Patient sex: M
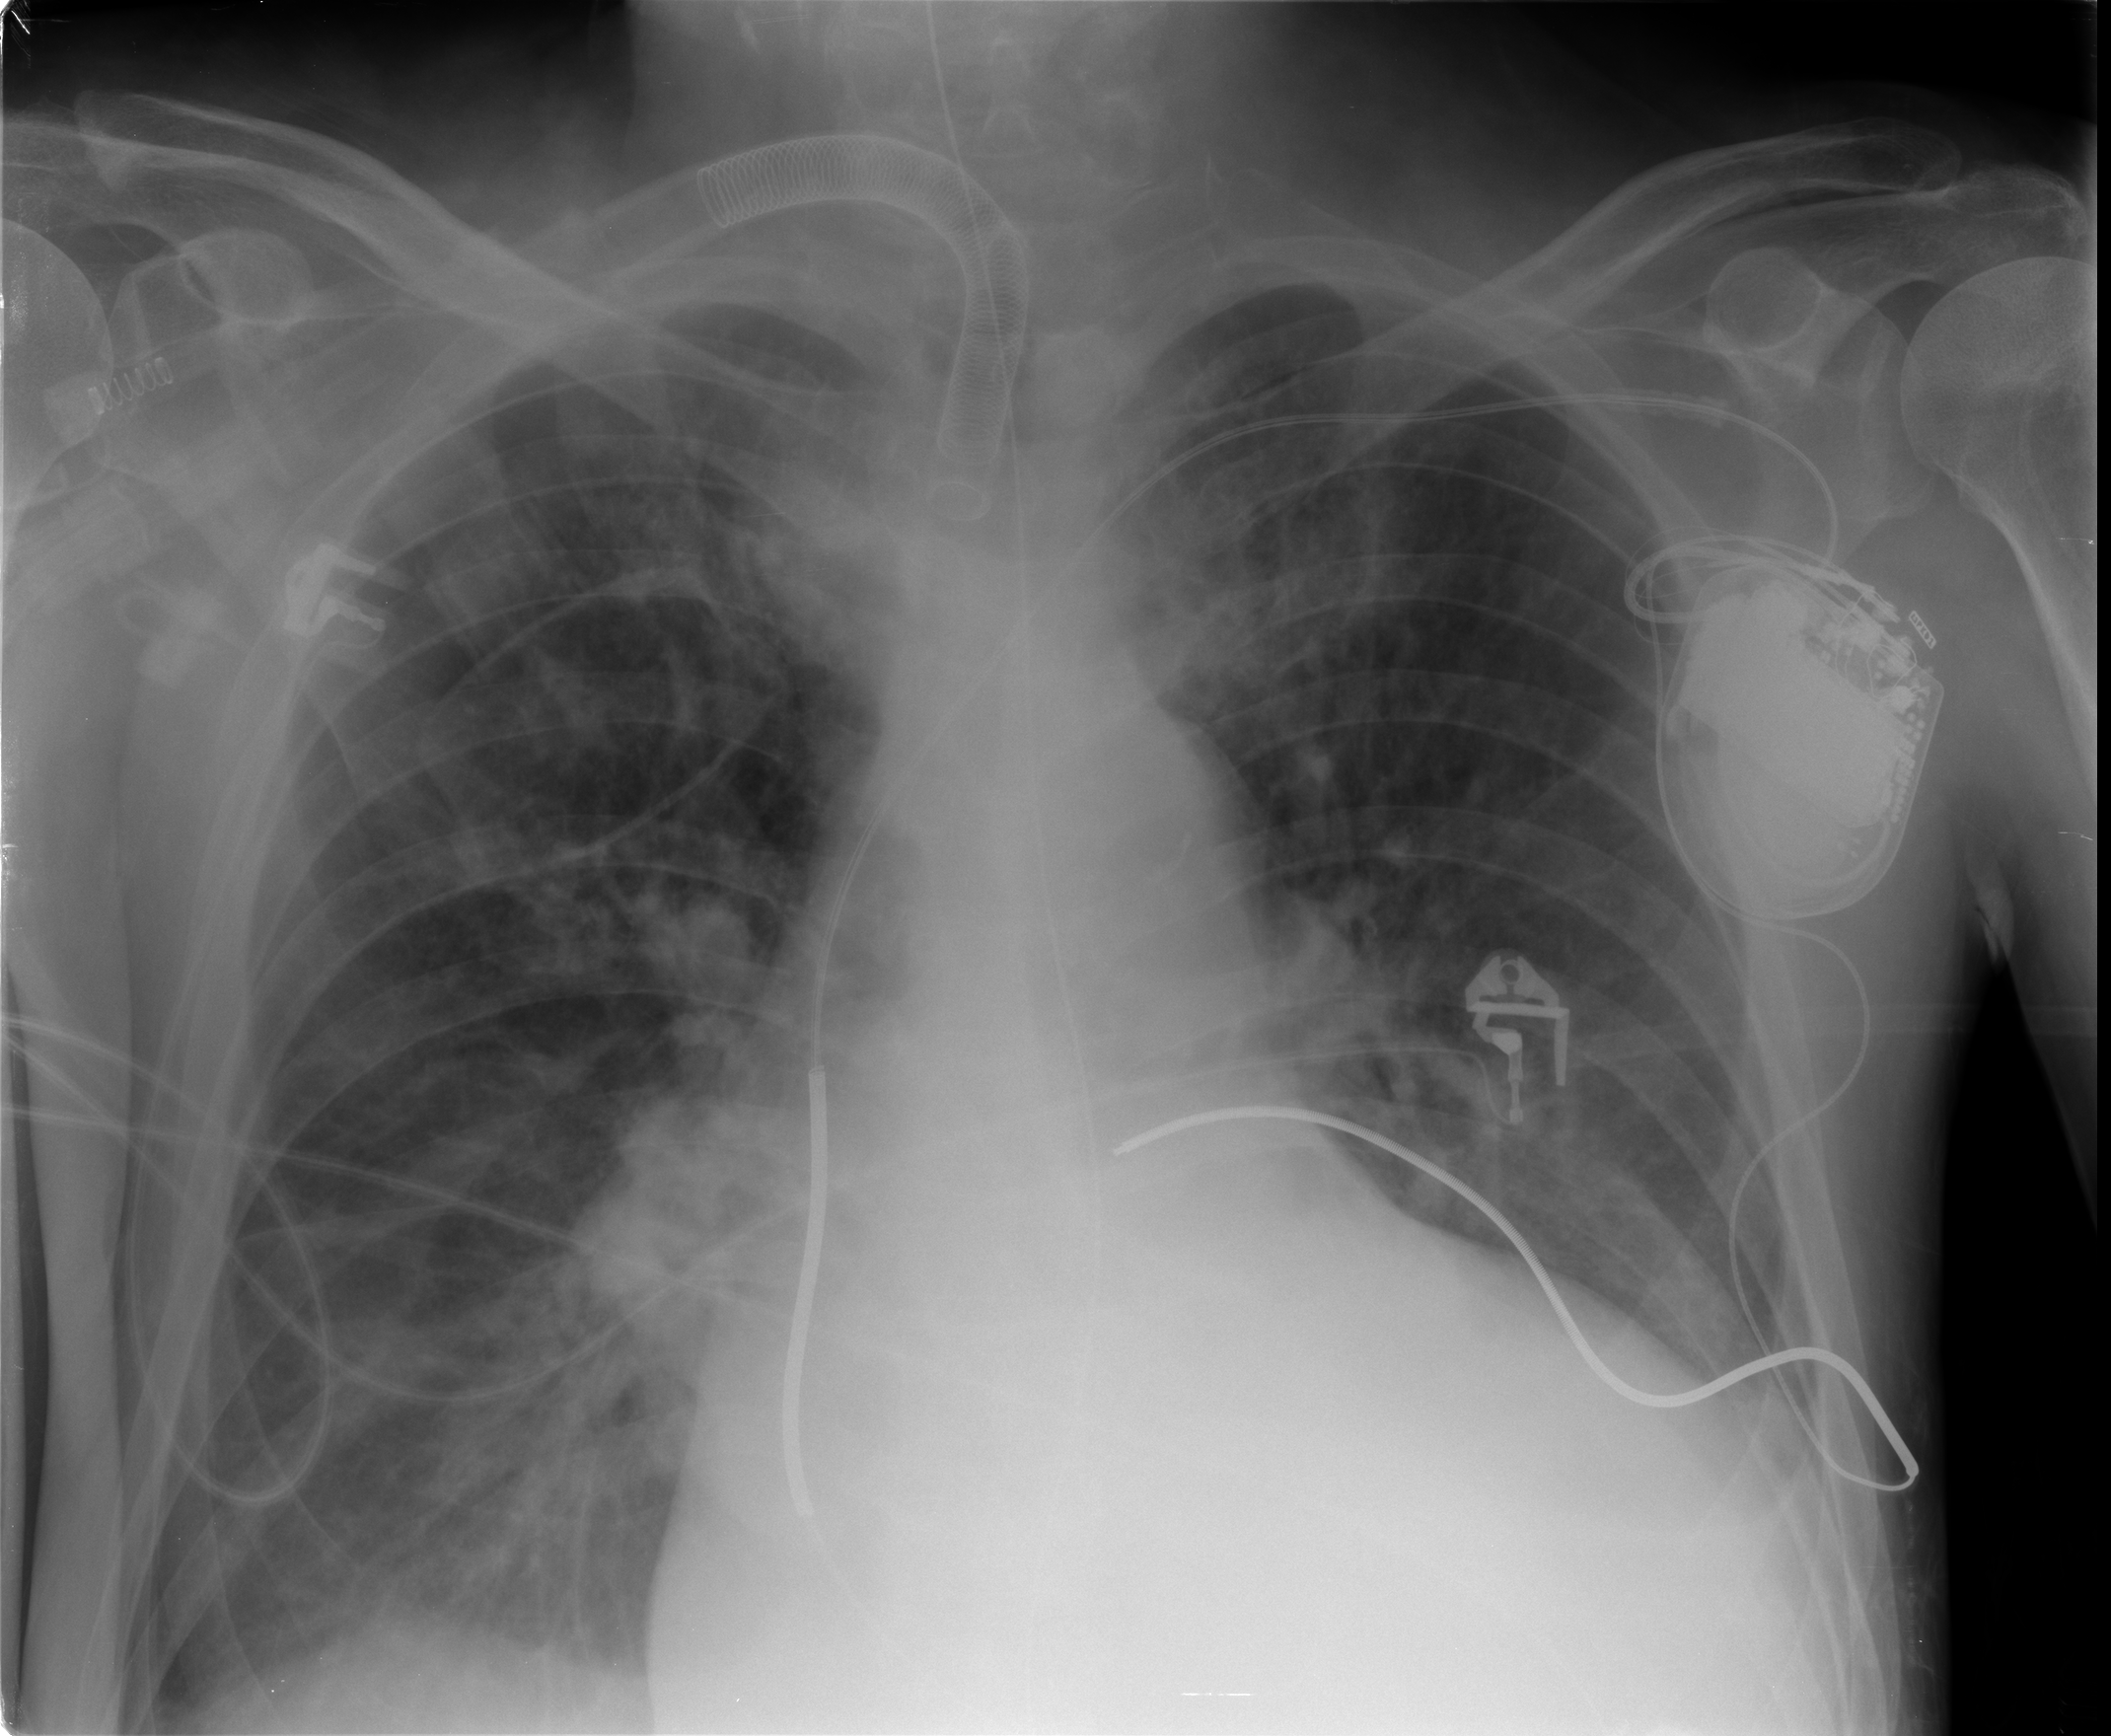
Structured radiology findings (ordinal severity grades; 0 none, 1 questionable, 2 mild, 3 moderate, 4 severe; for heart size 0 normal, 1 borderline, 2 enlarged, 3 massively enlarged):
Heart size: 2
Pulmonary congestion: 2
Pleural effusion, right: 0
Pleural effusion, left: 1
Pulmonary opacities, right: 2
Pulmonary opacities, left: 0
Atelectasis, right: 2
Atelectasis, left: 2